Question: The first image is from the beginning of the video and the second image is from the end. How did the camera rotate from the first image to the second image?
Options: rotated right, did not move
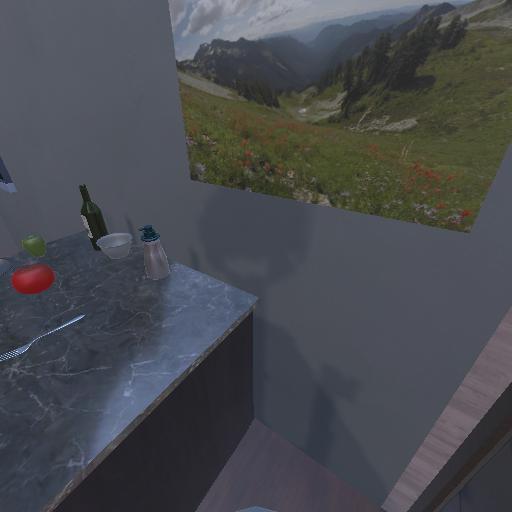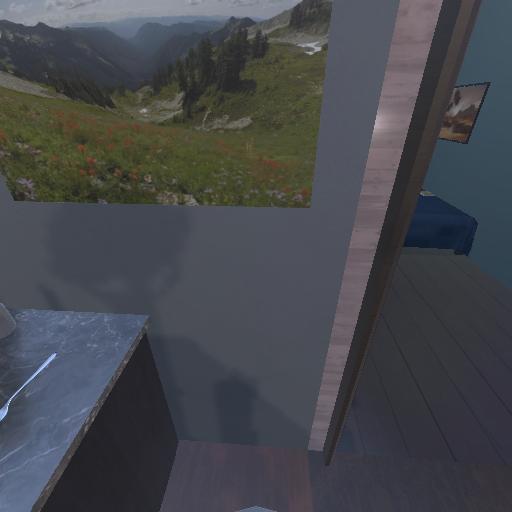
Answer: rotated right